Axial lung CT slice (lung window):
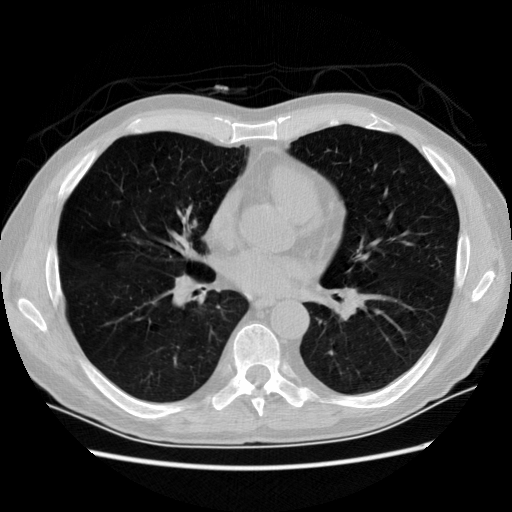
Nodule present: yes
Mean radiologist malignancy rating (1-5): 2